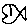
Label: fish